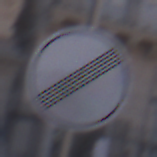
Verkehrszeichen: EndeSaemtlicherBegrenzungen
Umgebung: Outdoor, Urban
Tageszeit: SunriseSunset
Wetter: PartlyCloudy
Licht: Natural
Jahreszeit: NotSpecified
Kontrast: LowContrast